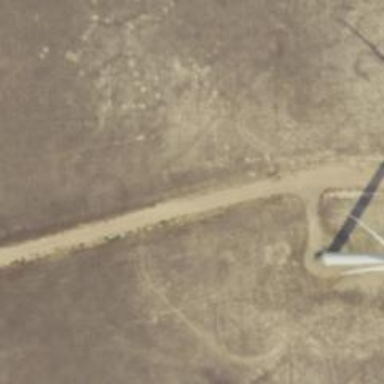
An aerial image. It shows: Road designated for service vehicles specifically for accessing wind farm.